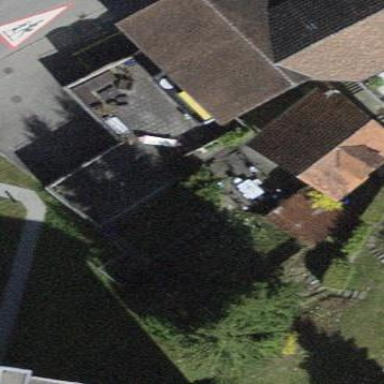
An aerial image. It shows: Group of garages.